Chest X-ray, AP view. Patient: 25 years old, sex F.
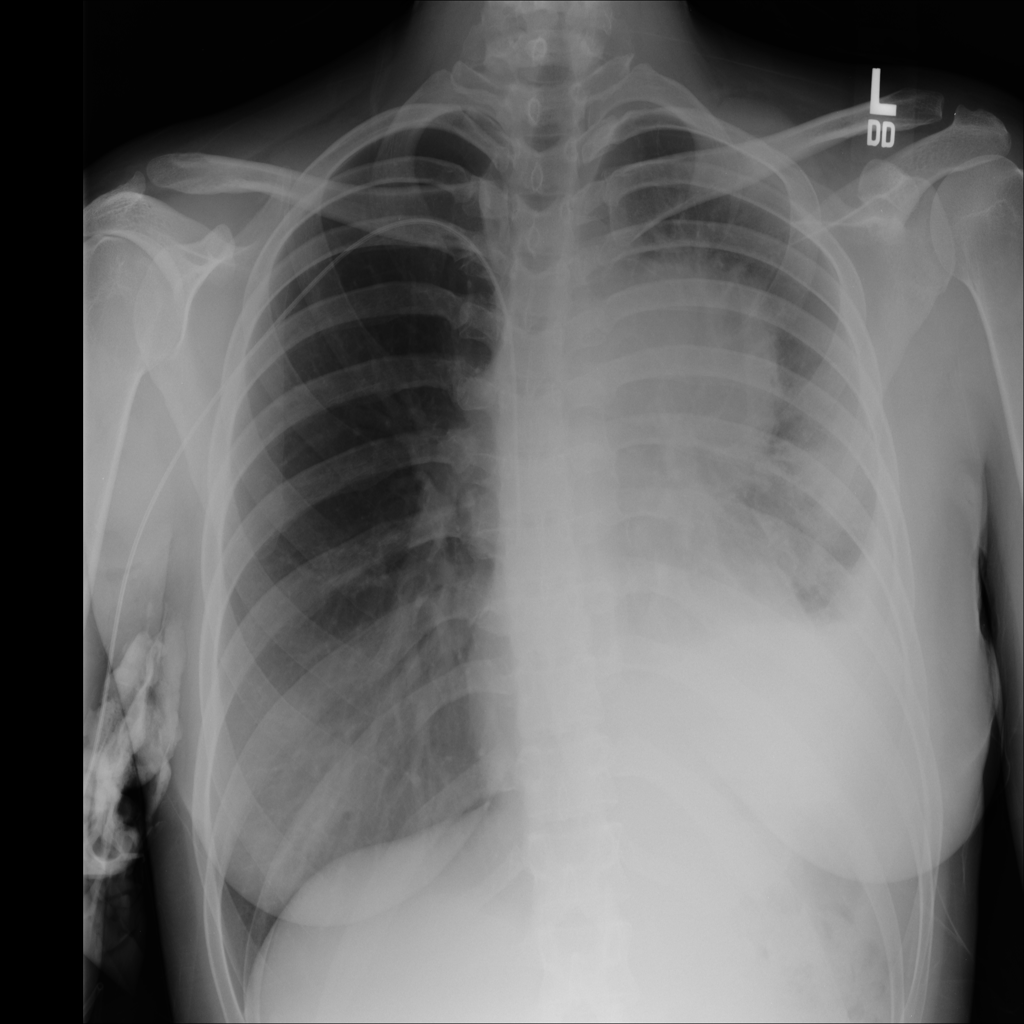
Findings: Pleural_Thickening